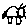
Label: line